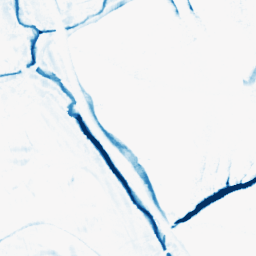
Category: morphological
Decomposition family: morphological_square
Decomposition parameters: operation: closing
size: 10
Upsampling method: bilinear
Upsampling parameters: scale: 2
Upsampling scale: 2